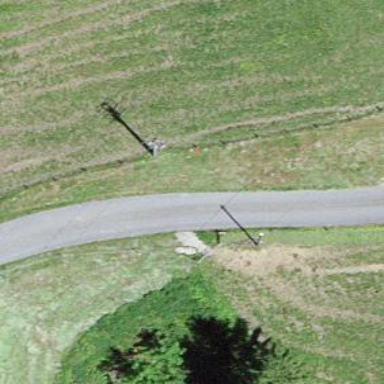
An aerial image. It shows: Minor power line.